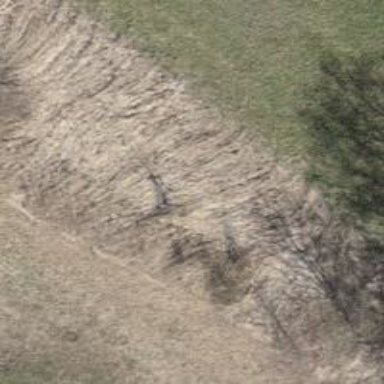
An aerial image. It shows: Ditch in the surroundings.